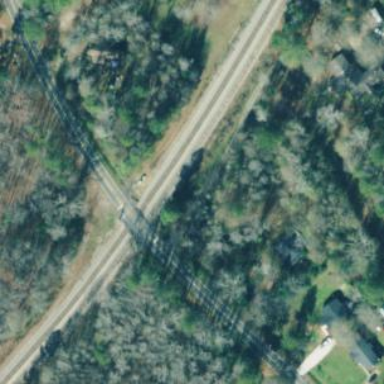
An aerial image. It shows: Level crossing with lights on the railway.